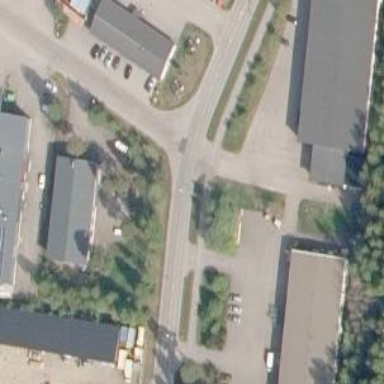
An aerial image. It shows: Asphalt cycleway.